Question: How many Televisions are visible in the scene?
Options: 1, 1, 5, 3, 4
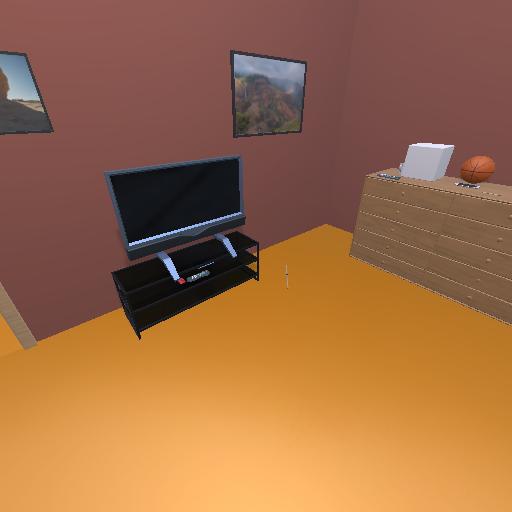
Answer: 1